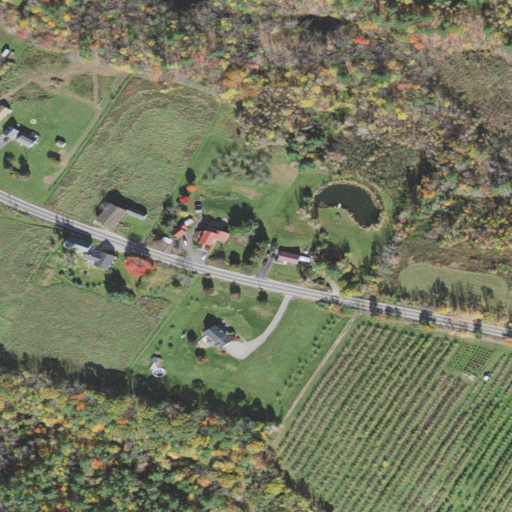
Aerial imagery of mountain in New Hampshire named Jenness Hill containing pasture, mixed forest, shrub, woody wetlands, low intensity development, deciduous forest, open development, evergreen forest, and medium intensity development